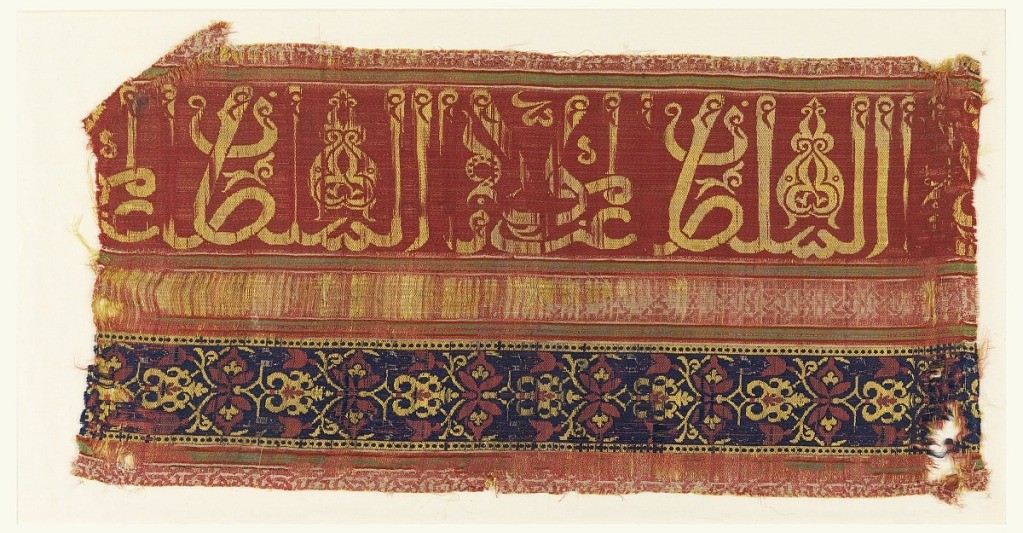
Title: Fragment
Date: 15th–16th century
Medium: silk Technique: two integrated fabric structures, 5-harness satin patterned by plain weave (lampas)
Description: Satin ground vertically striped in rose-red, orange-red, dark blue, green and white.  A broad rosy-red stripe at left has a large-scale Arabic inscription in yellow (the fabric must be turned 90 degrees in order to read the Islamic inscription). The central white stripe has geometric knot-like design in red (so badly worn that design is almost indistinguishable); the dark blue stripe on the right has arabesques in yellow and red. Narrow white, green, and orange-red stripes border the wider stripes described above. No selvedge present.